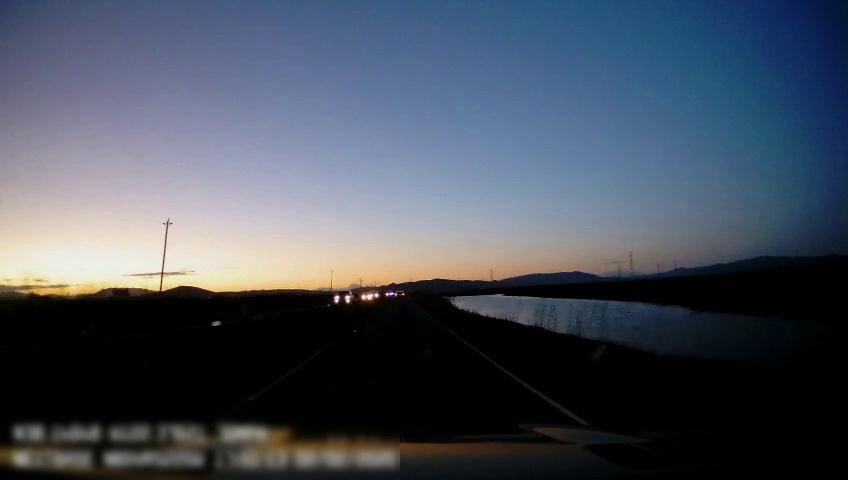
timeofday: Dusk/Dawn/Twilight
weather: Sunny
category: Drivable Space
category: Vehicles | Car
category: Vehicles | SUV
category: Vehicles | SUV
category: Lanes | Current Lane
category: Lanes | Current Lane